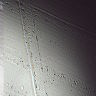
Metastatic tissue present: no